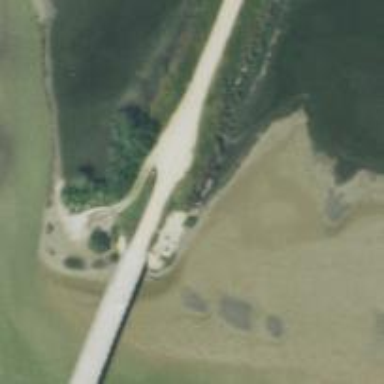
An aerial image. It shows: Low water crossing bridge on residential road.